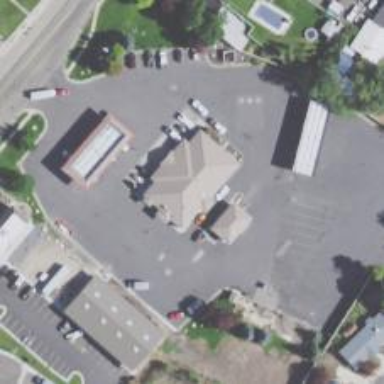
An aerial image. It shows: Convenience shop.